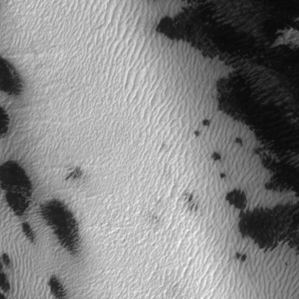
Label: frost